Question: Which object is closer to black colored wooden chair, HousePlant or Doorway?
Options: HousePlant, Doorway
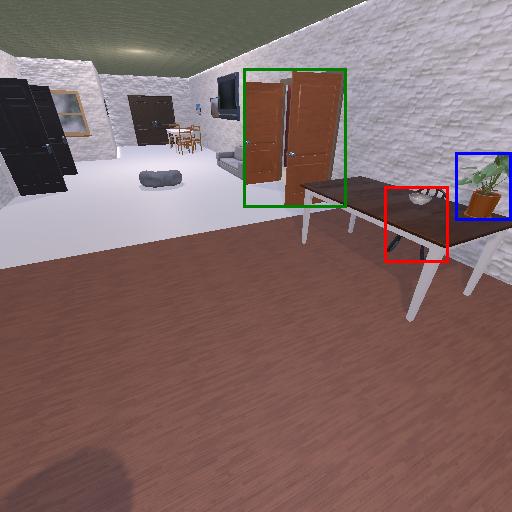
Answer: HousePlant